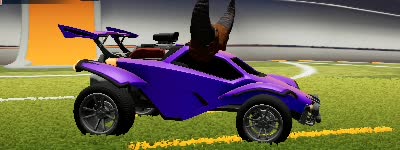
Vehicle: octane